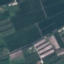
Land use / land cover class: PermanentCrop